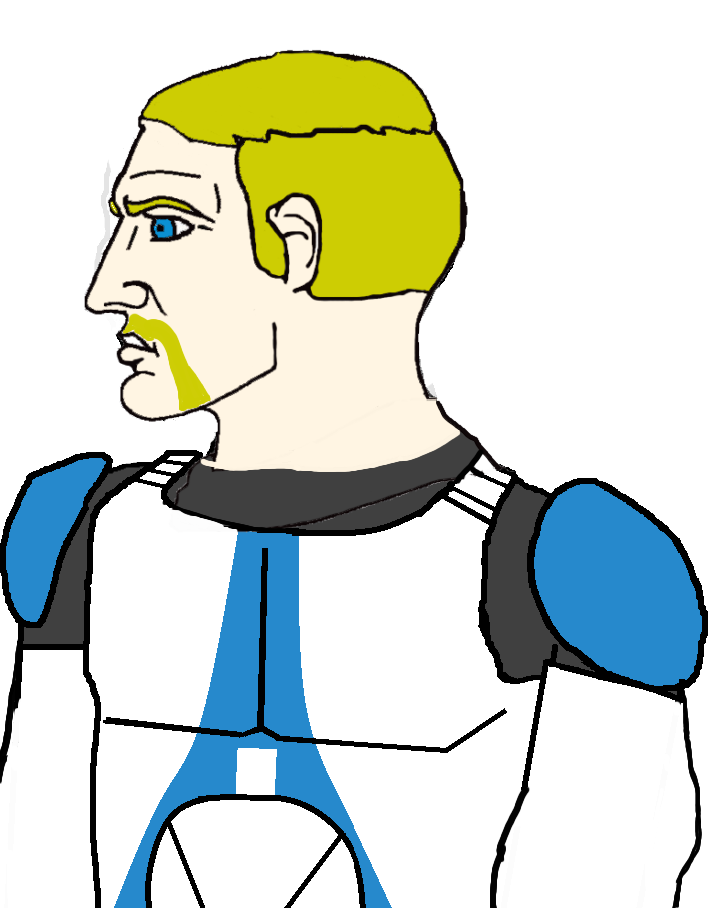
Label: 4_Yes_Chad